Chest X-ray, PA view. Patient: 33 years old, sex M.
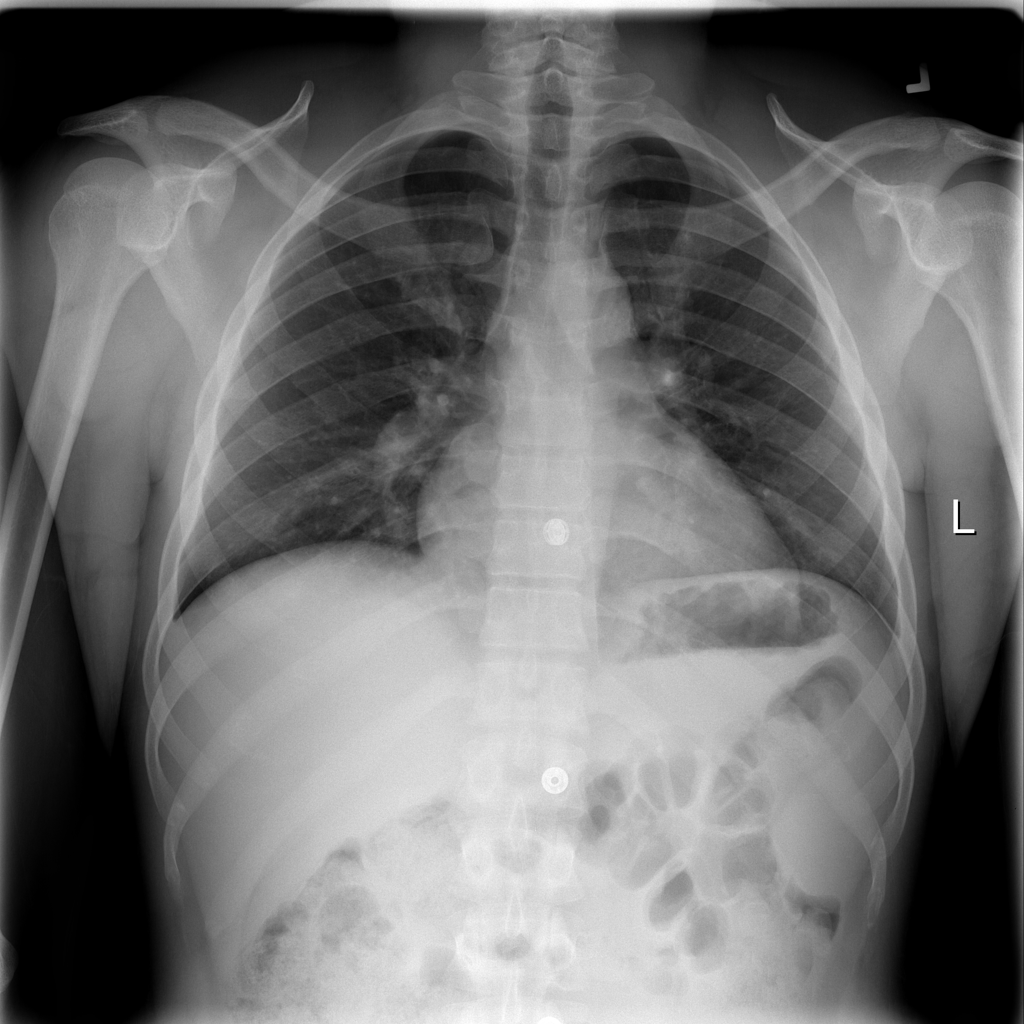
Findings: No Finding